Question: I have the next relationship:

Currently, I have the next code:
'''
@Embedded
public class StockPK implements Serializable {
private int storeId;
private int productId
}
@Entity
public class Stock implements Serializable {
@EmbeddedId
private StockPK id;
private int cantidad;
@ManyToOne
private Store store;
@ManyToOne
private Product product;
}
'''
But the DDL generated (I'm using OpenJPA in TomEE) adds two aditional fields.
'''
CREATE TABLE STOCK (
productId INTEGER NOT NULL,
storeId INTEGER NOT NULL,
quantity INTEGER NOT NULL,
PRODUCT_ID INTEGER ,
STORE_ID INTEGER ,
PRIMARY KEY (productId, storeId)
)
'''
How should specify this relationship?
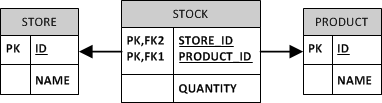
Answer: Thanks JBNizet :) -- The solution was as follows:
'''
@Embeddable
public class StockPK implements Serializable {
@Column(name = "store_id")
private int storeId;
@Column(name = "product_id")
private String productId;
// Getters, setters, hashCode, equals
}
'''
'''
@Entity
@Table(name = "stock")
public class Stock implements Serializable {
@EmbeddedId
private StockPK id;
@MapsId("storeId")
@ManyToOne
private Store store;
@MapsId("productId")
@ManyToOne
private Product product;
@Column(nullable = false)
private int quantity;
// Getters, setters
}
'''
'''
@Entity
@Table(name = "store")
public class Store implements Serializable {
@Id
@GeneratedValue(strategy = GenerationType.IDENTITY)
private int id;
// Other fields, getters, setters ...
}
'''
'''
@Entity
@Table(name = "product")
public class Product implements Serializable {
@Id
@GeneratedValue(strategy = GenerationType.IDENTITY)
private int id;
// Other fields, getters, setters ...
}
'''